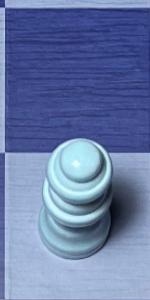
Label: Queen_White